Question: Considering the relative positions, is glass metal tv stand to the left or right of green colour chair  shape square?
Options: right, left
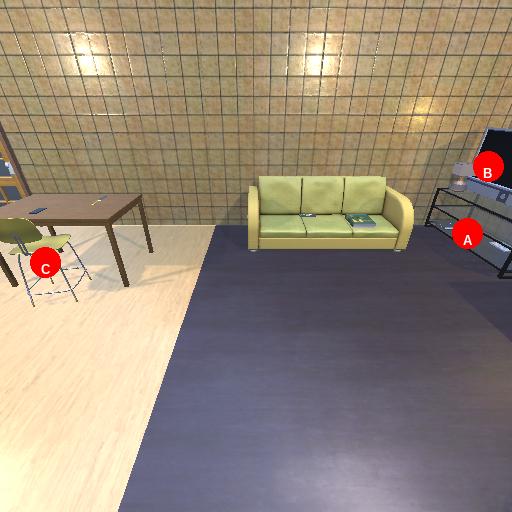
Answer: right